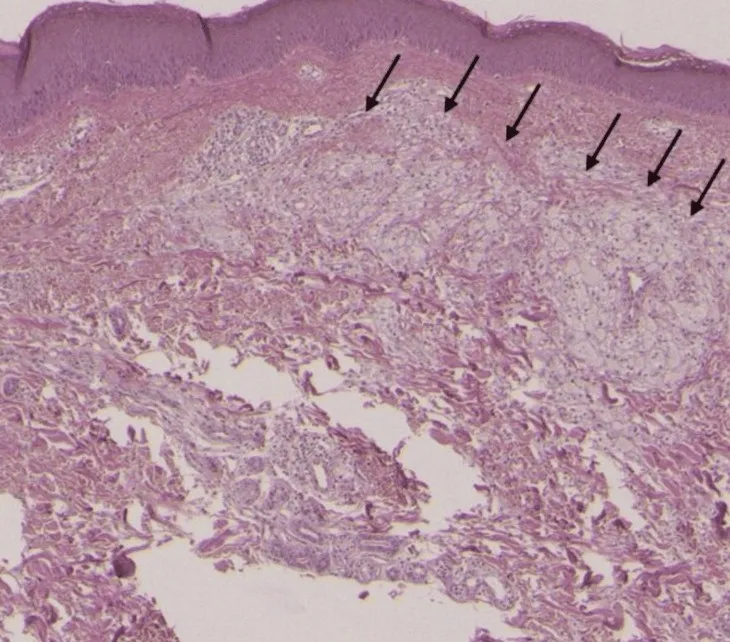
Punch Biopsy Showing Granulomatous Inflammation. Stain: Hematoxylin and eosin stain (H&E), epidermis and dermis with 10 x magnification.
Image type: pathology (h&e)